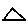
Label: triangle